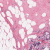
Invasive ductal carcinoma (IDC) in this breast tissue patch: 0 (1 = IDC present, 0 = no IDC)